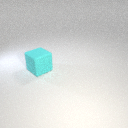
large cyan rubber cube